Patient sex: F
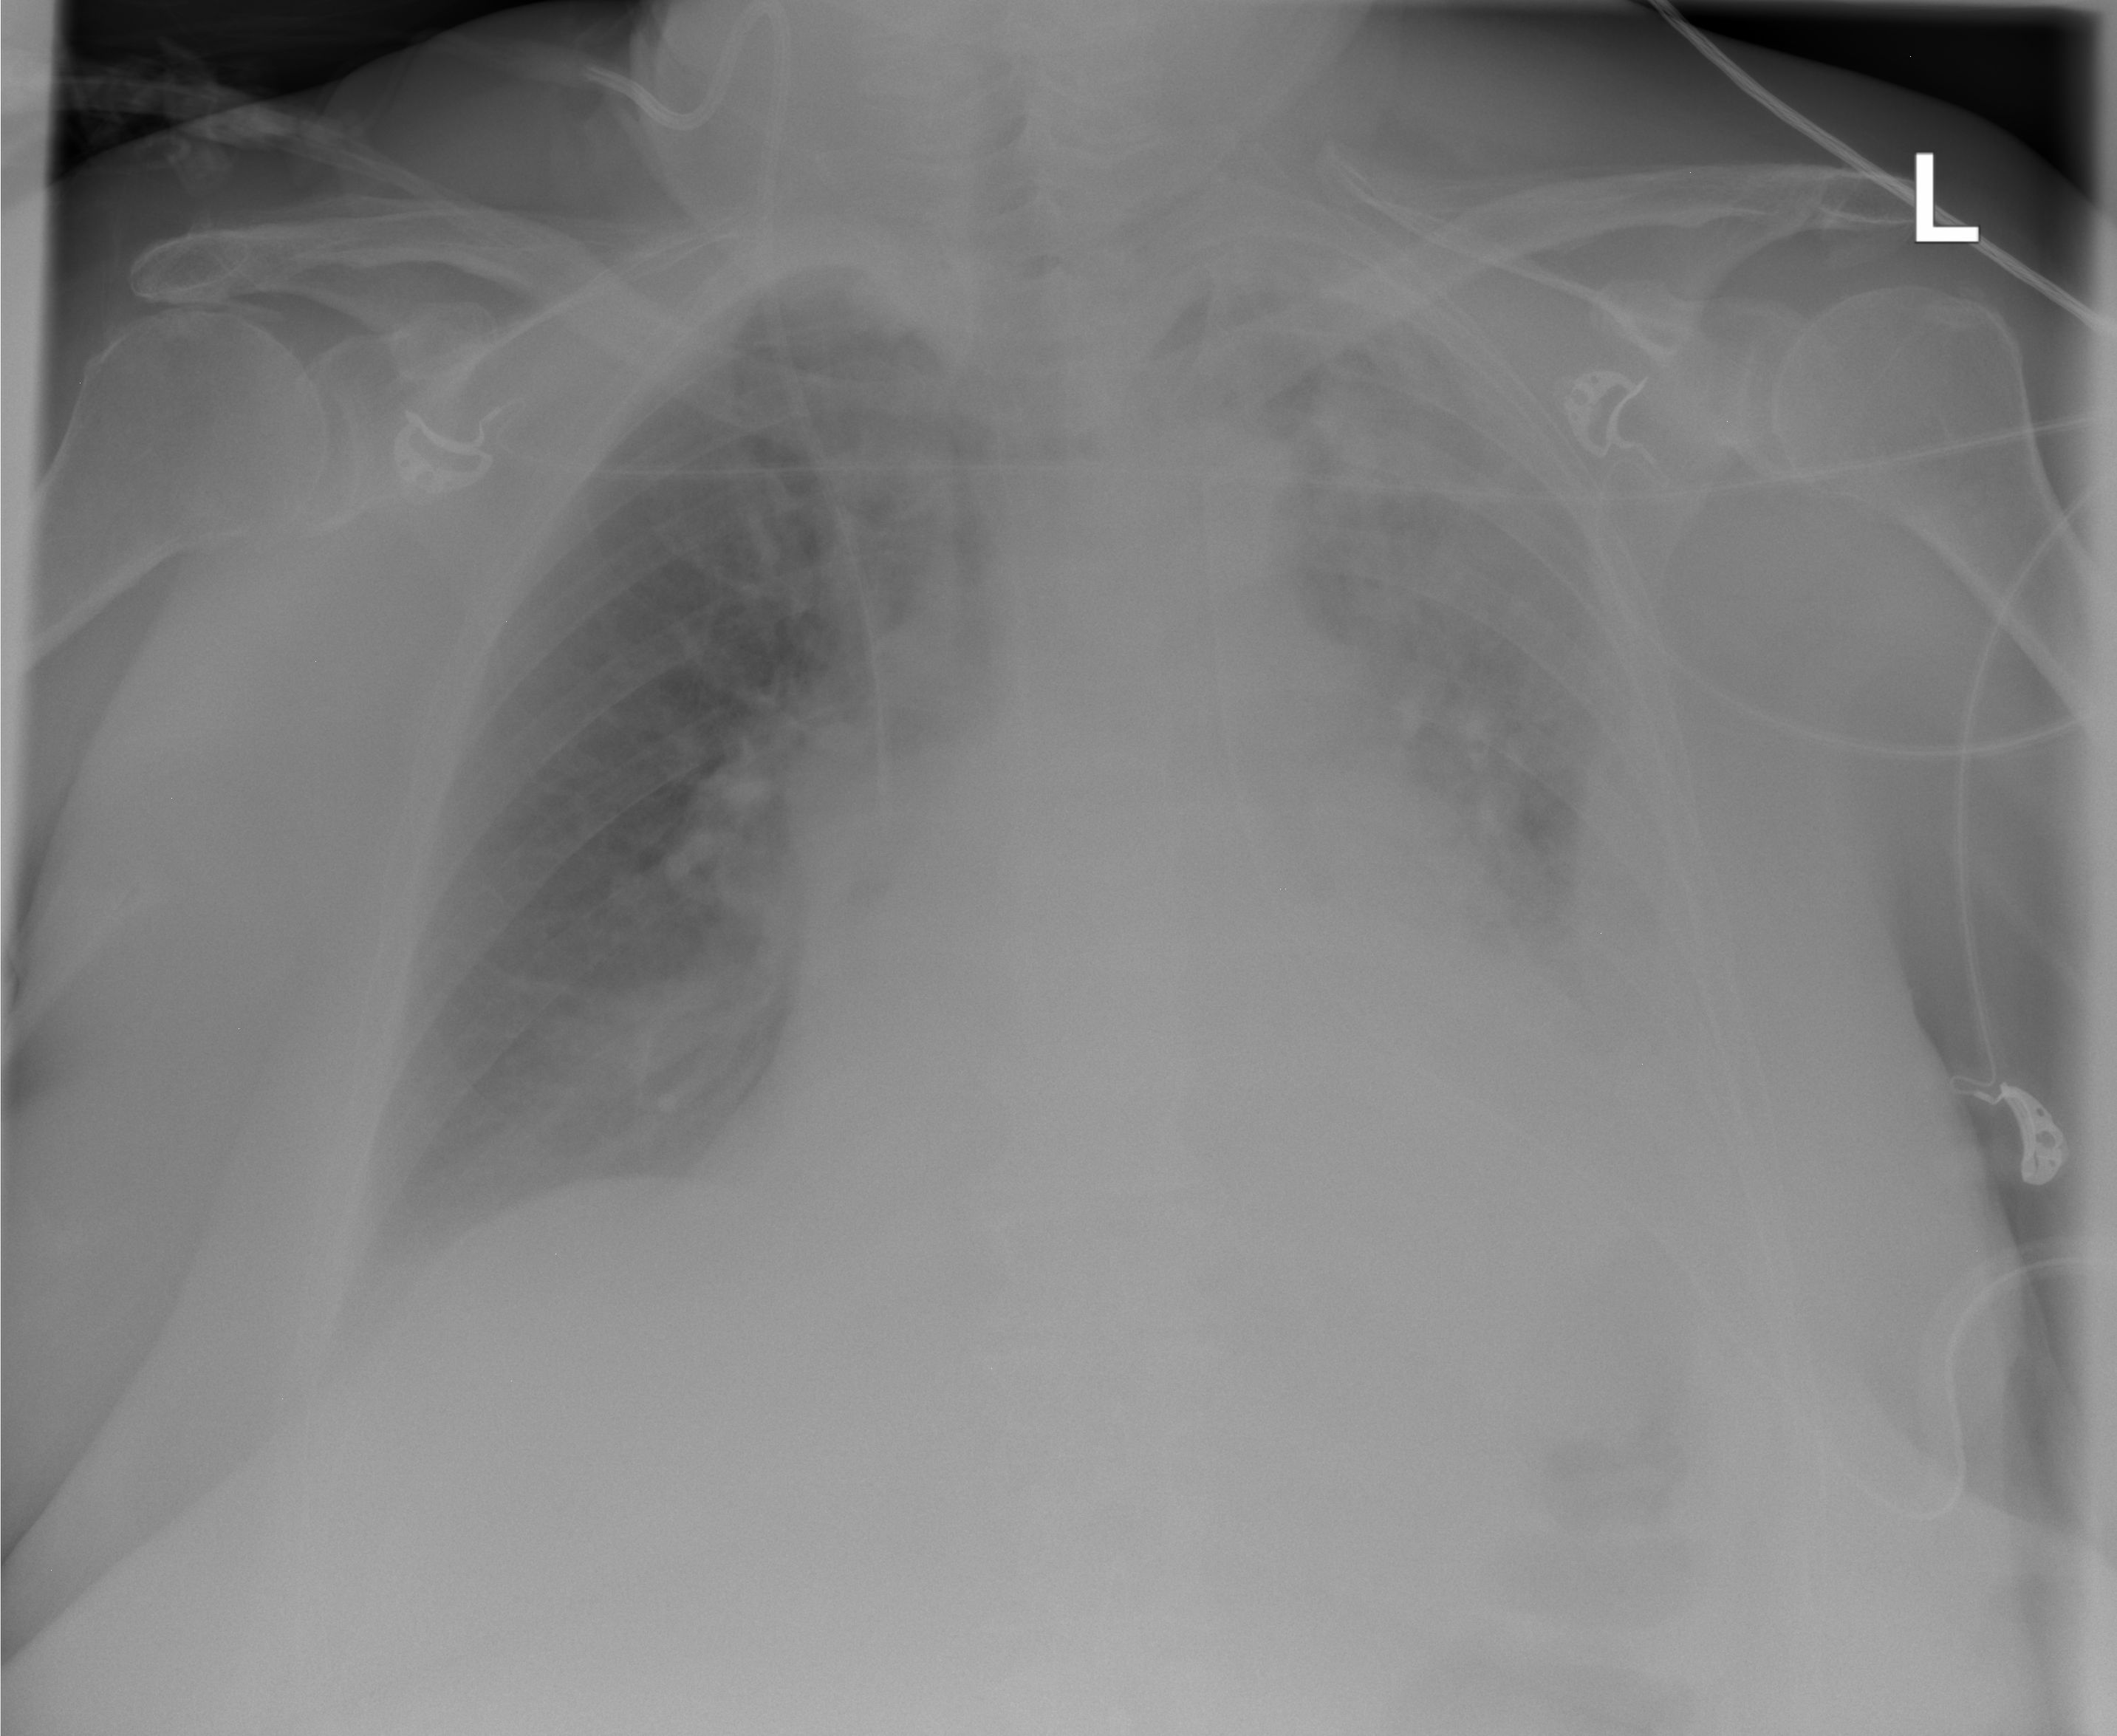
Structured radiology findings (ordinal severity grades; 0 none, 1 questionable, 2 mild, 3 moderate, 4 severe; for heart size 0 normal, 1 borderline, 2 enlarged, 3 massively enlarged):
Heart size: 2
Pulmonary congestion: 2
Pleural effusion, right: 2
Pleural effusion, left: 3
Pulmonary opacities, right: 0
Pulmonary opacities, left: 2
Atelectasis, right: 2
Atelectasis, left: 3